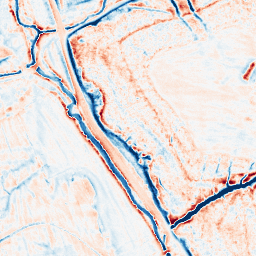
Category: edge_preserving
Decomposition family: anisotropic_diffusion
Decomposition parameters: iterations: 50
kappa: 50
gamma: 0.1
Upsampling method: edge_directed
Upsampling parameters: scale: 2
Upsampling scale: 2